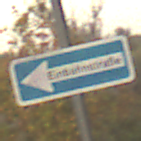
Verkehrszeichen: EinbahnstrasseLinksweisend
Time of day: SunriseSunset
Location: Outdoor (Nature)
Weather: PartlyCloudy
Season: NotSpecified
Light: Natural